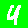
Digit: 4